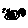
Label: circle